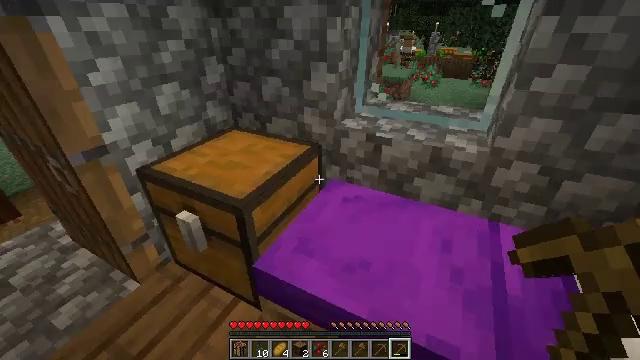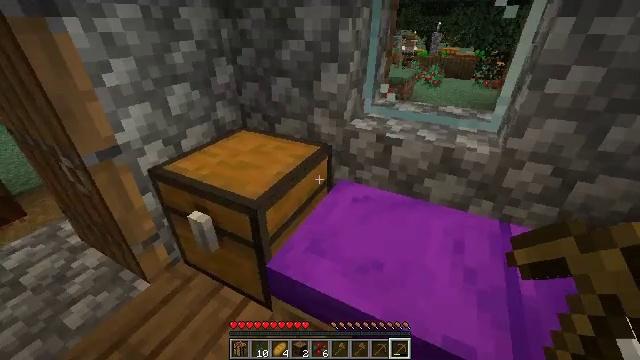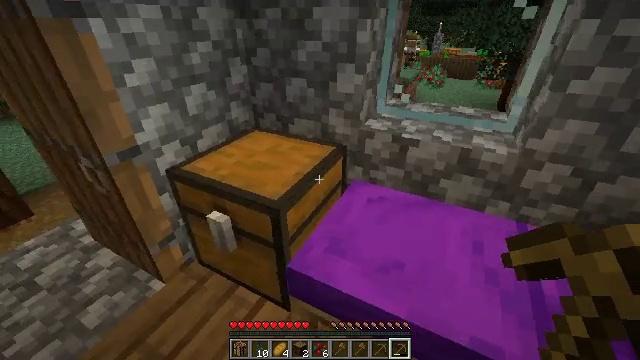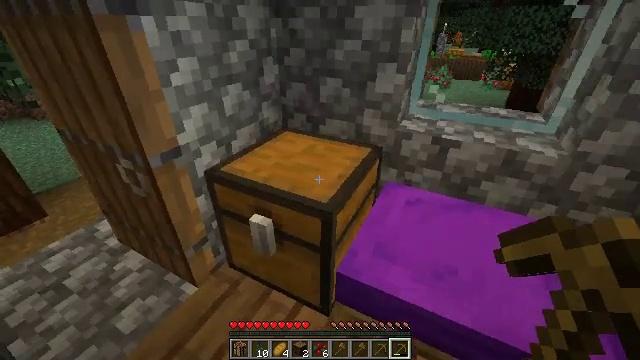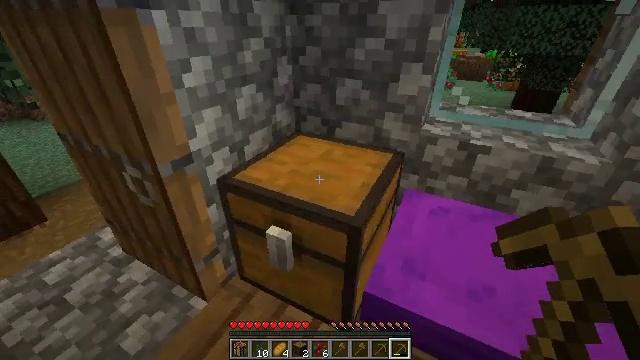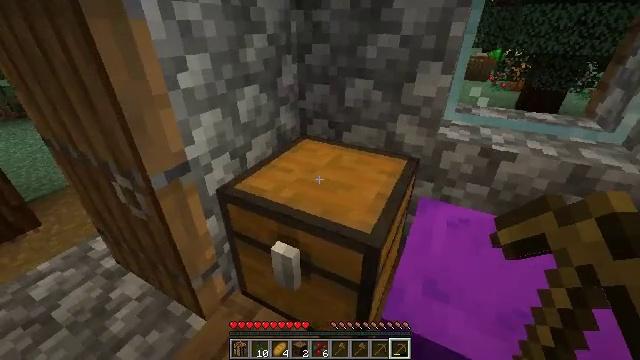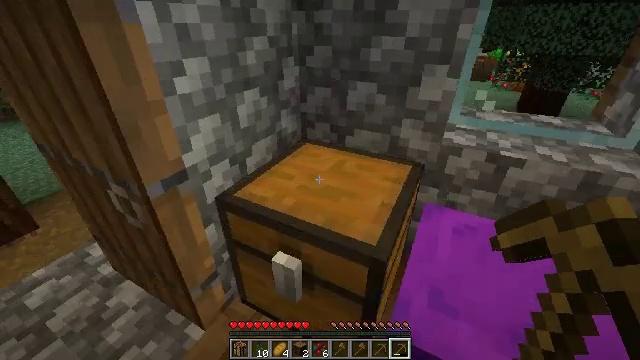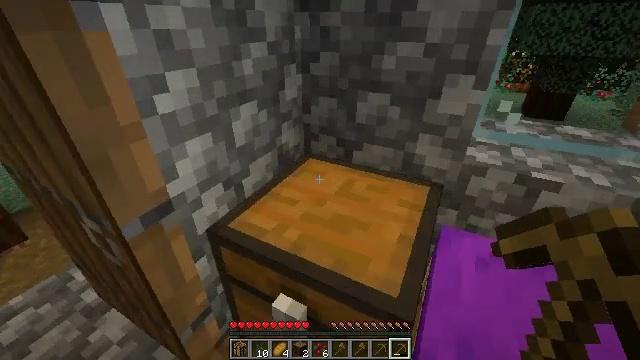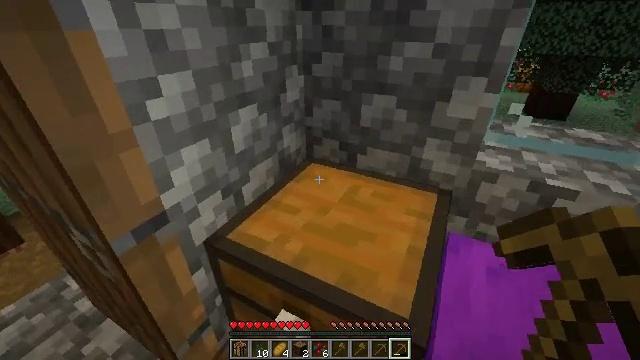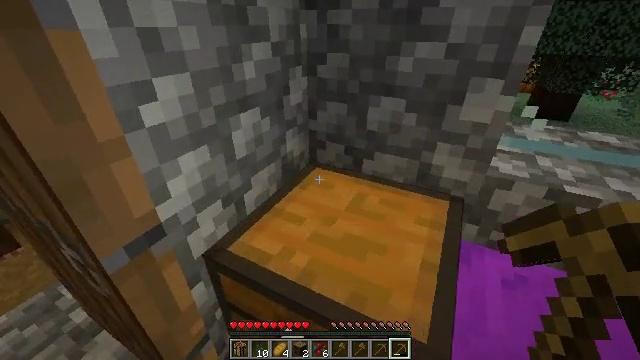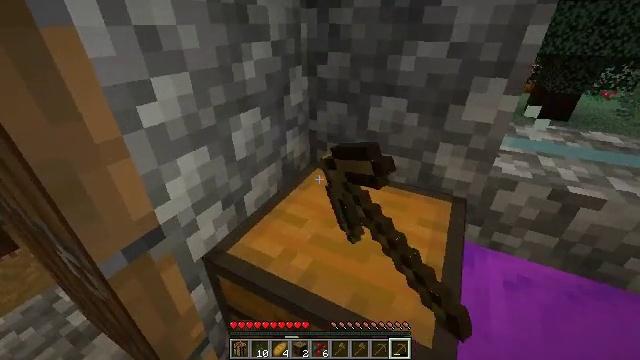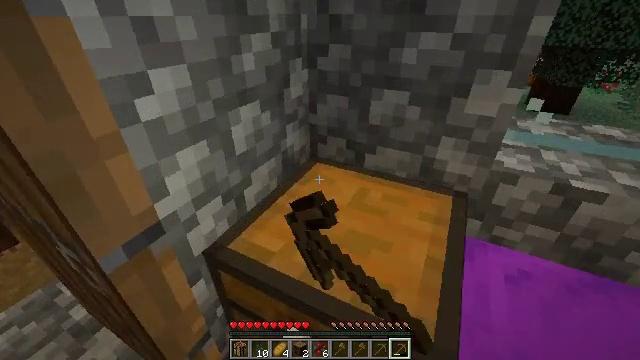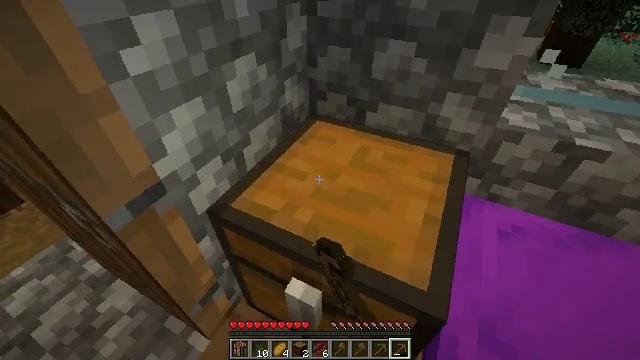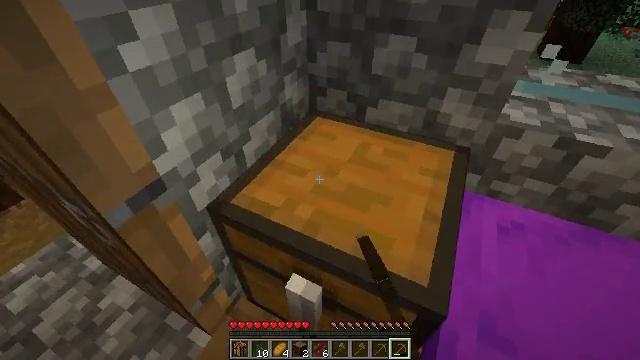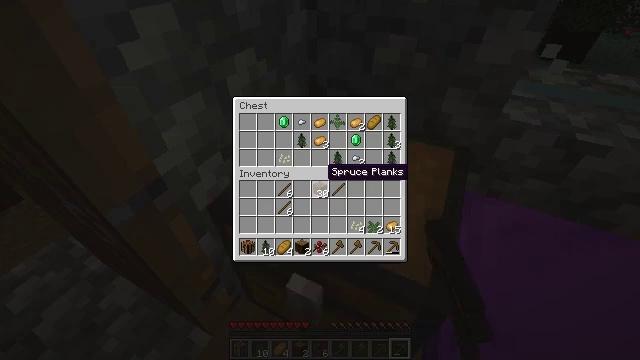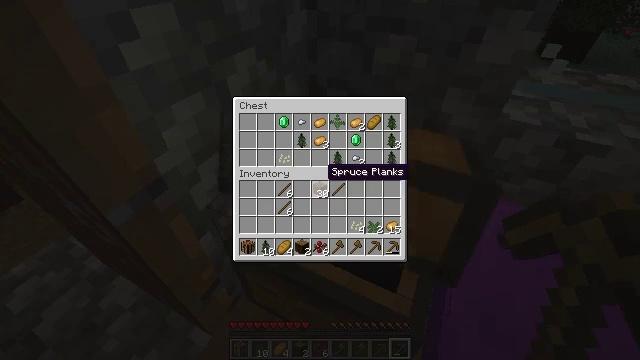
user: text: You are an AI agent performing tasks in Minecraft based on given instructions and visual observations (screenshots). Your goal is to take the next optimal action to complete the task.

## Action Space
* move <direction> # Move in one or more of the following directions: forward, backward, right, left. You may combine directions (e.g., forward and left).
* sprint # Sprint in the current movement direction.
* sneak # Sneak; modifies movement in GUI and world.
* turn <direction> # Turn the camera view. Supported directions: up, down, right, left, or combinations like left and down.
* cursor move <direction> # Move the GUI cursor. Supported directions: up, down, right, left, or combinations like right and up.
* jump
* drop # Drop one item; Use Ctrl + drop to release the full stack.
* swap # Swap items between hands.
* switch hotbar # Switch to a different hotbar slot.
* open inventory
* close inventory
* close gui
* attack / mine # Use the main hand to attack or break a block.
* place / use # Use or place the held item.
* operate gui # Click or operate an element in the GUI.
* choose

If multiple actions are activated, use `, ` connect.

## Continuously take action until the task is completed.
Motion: motion action
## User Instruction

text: Collect the pumpkin by holding left button.
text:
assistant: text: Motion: move left
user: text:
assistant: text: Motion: move left
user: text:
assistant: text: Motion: move forward and move left
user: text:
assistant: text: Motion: move forward
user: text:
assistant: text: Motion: move forward
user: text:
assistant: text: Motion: move forward
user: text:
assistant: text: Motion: no_op
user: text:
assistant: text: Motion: no_op
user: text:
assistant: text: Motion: use / place
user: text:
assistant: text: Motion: use / place
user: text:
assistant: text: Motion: turn down, use / place
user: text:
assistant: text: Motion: turn down
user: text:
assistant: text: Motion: no_op
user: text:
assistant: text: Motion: open gui
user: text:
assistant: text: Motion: no_op
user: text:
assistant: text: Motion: no_op
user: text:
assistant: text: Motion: no_op
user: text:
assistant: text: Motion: no_op
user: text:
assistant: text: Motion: no_op
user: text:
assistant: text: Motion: no_op
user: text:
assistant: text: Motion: no_op
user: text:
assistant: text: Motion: cursor move up
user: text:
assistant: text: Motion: cursor move up
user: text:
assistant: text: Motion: no_op
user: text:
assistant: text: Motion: no_op
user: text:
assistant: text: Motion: no_op
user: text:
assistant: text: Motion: no_op
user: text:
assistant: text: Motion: no_op
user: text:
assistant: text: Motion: no_op
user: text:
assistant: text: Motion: no_op